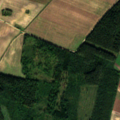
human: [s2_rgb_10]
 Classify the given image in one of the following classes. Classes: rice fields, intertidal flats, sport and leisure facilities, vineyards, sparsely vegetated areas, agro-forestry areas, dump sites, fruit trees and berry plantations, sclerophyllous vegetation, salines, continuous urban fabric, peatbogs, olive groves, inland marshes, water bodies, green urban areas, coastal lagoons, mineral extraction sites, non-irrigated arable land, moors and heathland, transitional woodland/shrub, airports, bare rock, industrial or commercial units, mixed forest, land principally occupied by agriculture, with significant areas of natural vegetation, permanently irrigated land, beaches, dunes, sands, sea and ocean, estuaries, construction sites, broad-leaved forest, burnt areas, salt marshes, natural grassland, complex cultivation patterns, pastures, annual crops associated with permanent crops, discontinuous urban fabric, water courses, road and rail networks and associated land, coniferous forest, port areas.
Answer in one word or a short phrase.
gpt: non-irrigated arable land, complex cultivation patterns, broad-leaved forest, transitional woodland/shrub